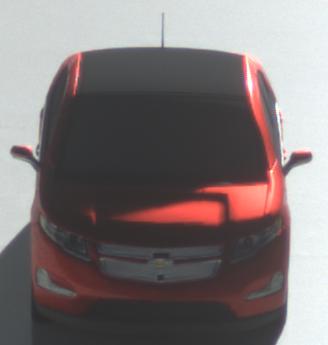
Make: Chevrolet
Model: Volt
Detailed model: Volt
Model produced from: 2011/11
Model produced until: 2014/08
Doors: 5
Color: red
Road condition: wet road
Daytime: morning or afternoon
Contrast: high contrast